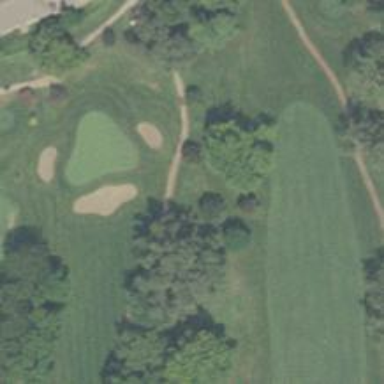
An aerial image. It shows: Well-maintained path designated for golf carts.